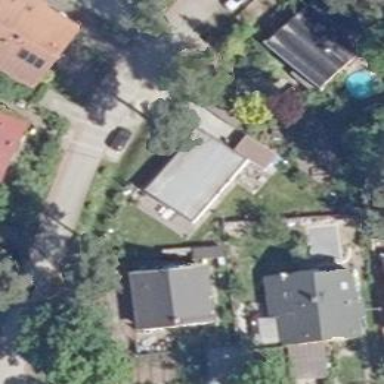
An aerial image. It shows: Detached building.